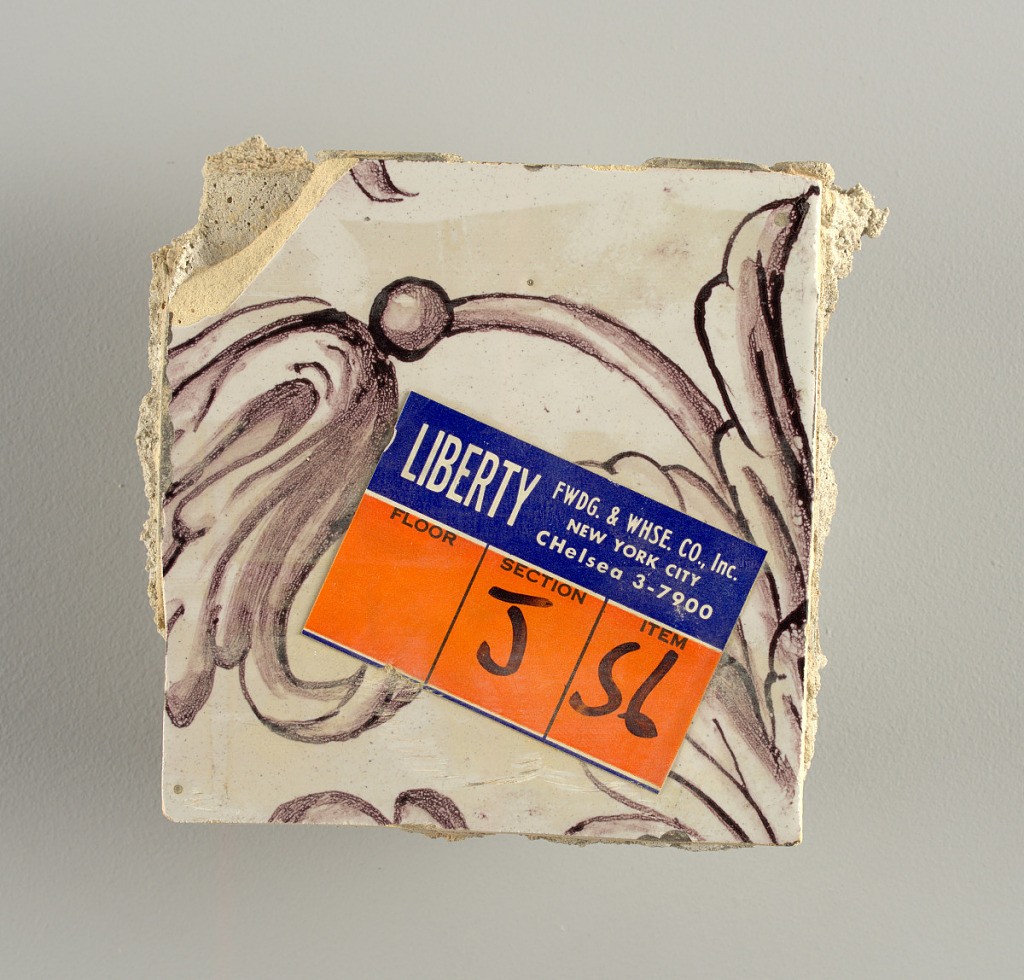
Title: Wall facing
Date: ca. 1725
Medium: tin-glazed earthenware, underglaze
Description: Two vertical rectangles, twenty-three tiles high.  A) Nine tiles wide at top; seven tiles wide at bottom.  B) Ten and one-half tiles wide.

Arabesque design of foliage.  A) with centered figure of Justice under a canopy.  B) with centered urn.